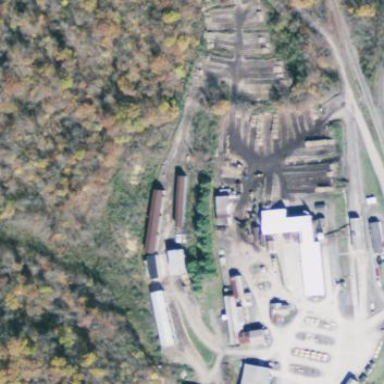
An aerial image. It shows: Industrial area with sawmill.